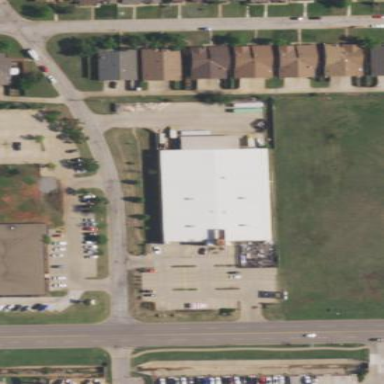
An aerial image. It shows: Retail building.